Field crop: maize
Growth stage: 2
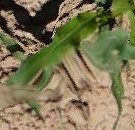
Species: maize